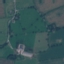
Land use / land cover class: Pasture